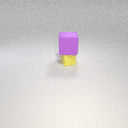
large purple rubber cube above small yellow rubber cube